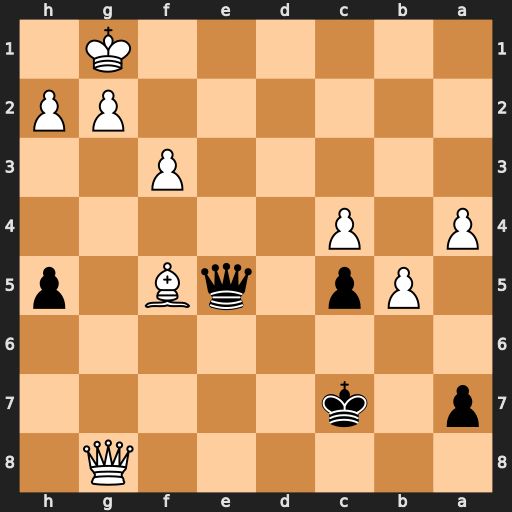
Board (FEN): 6Q1/p1k5/8/1Pp1qB1p/P1P5/5P2/6PP/6K1
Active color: b
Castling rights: -
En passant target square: -
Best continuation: Qe1#